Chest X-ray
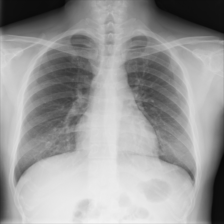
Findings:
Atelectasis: negative
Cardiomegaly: negative
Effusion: negative
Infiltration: negative
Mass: negative
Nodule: negative
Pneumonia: negative
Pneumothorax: negative
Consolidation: negative
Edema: negative
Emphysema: negative
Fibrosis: negative
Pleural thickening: negative
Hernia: negative